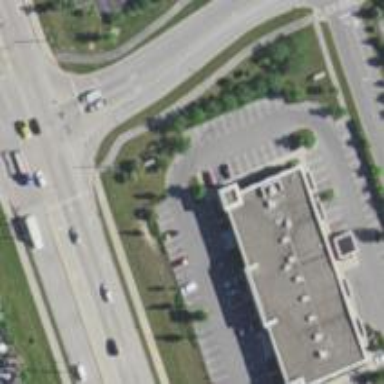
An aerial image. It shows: Retail building in retail area.